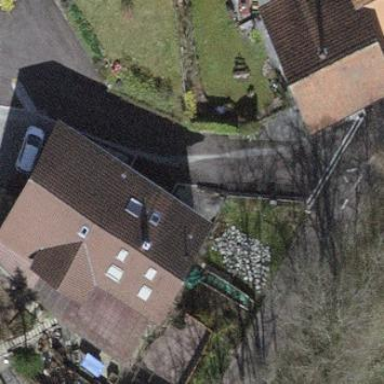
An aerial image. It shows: Detached building.